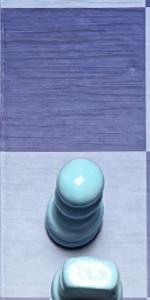
Label: Pawn_White